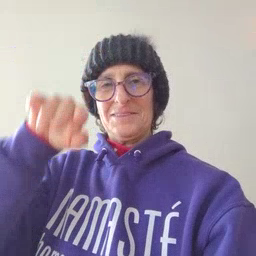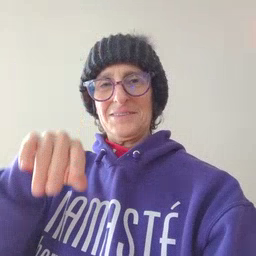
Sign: fireman